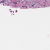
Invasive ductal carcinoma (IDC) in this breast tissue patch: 0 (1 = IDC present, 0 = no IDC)